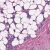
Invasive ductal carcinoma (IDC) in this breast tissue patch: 1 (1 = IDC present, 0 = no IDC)